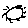
Label: sun